Interaction volume radius: 10 \u00c5
Interaction volume height: 15 \u00c5
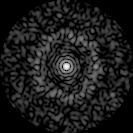
Disorder parameter: 0.8402